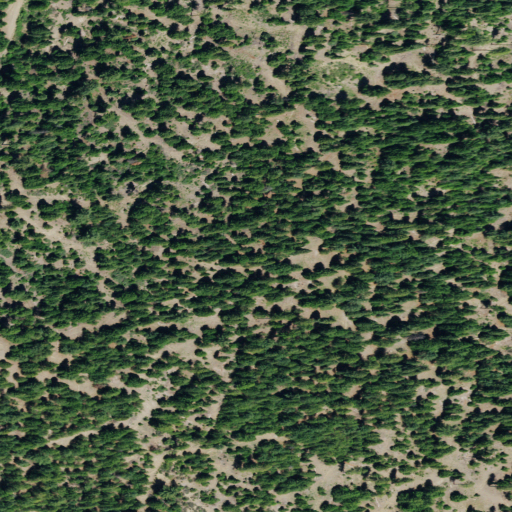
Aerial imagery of ridge(s) in California named Elk Ridge containing grassland, evergreen forest, shrub, and open development